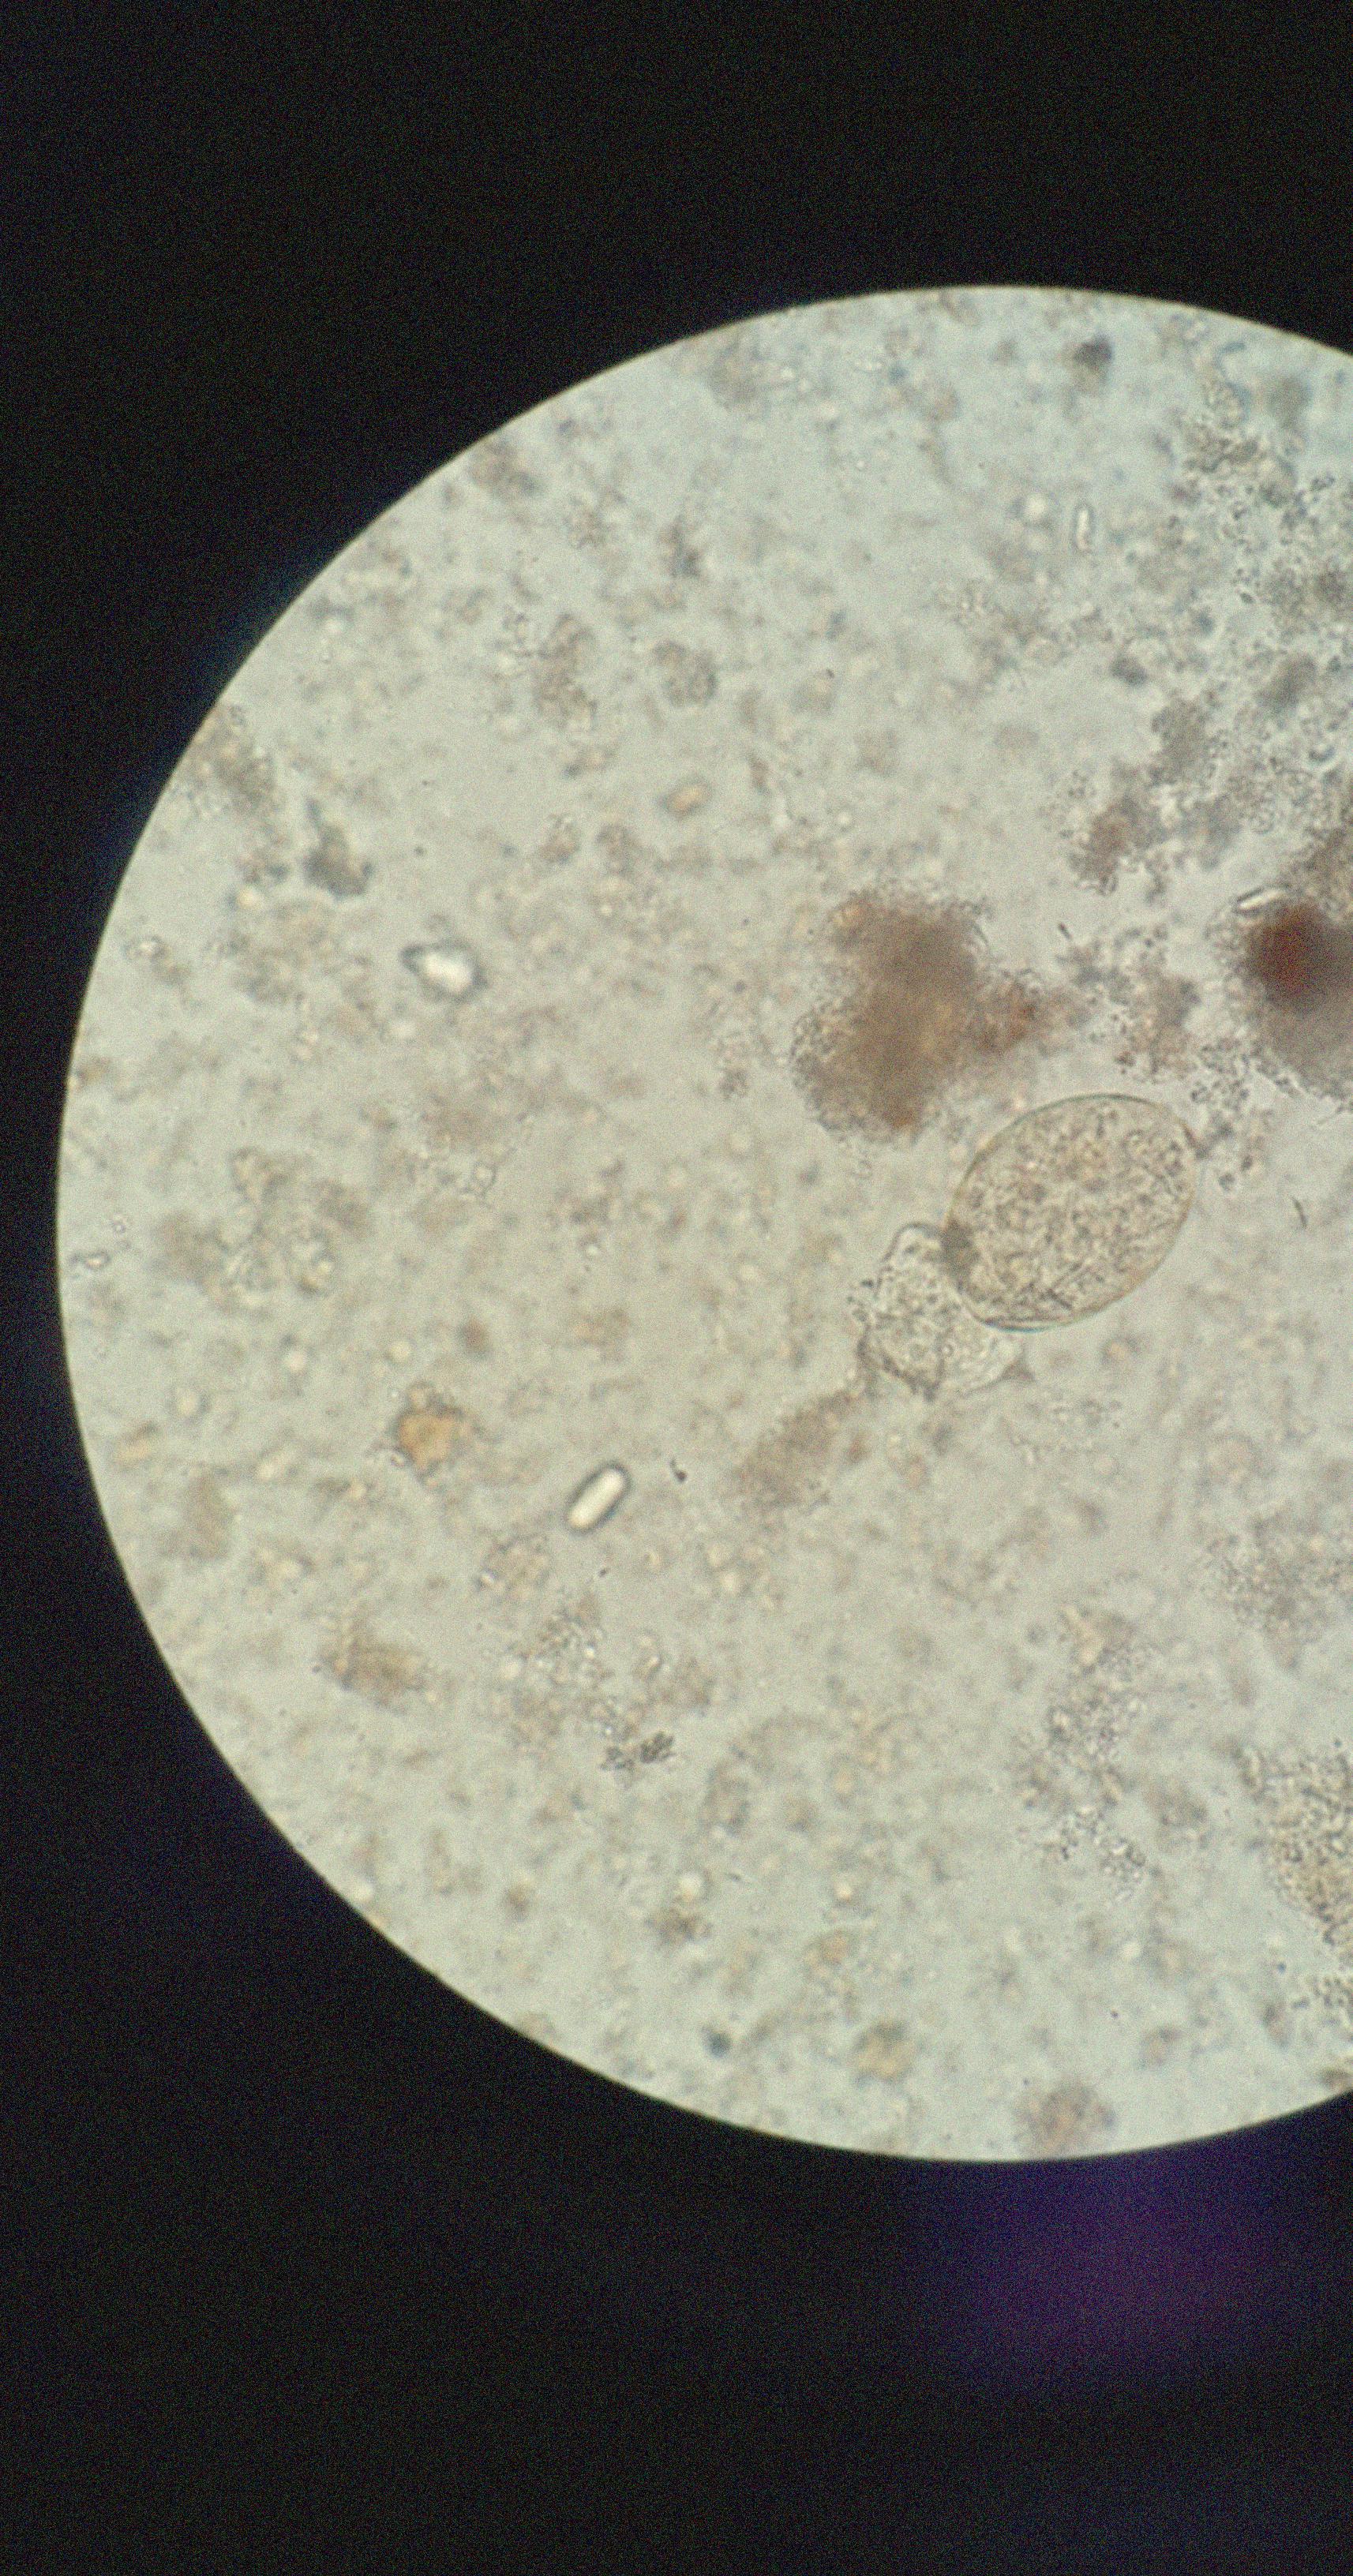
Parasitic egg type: Fasciolopsis buski